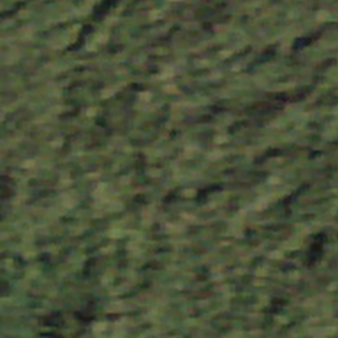
Label: other